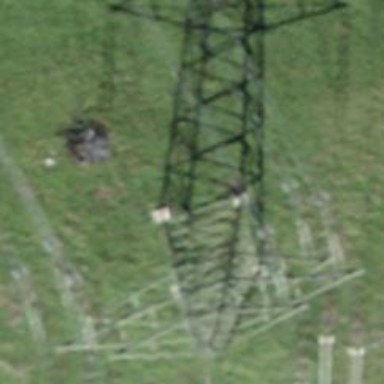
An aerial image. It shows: Power tower.